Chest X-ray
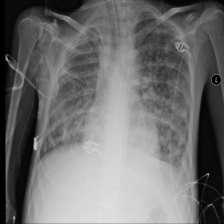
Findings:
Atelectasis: negative
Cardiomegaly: negative
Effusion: negative
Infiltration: negative
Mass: negative
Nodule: positive
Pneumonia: negative
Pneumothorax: negative
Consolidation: negative
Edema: negative
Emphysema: negative
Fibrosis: negative
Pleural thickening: positive
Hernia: negative